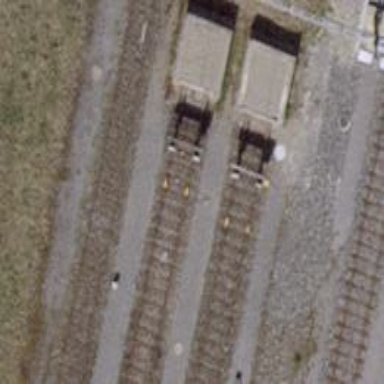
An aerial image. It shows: Railway buffer stop.